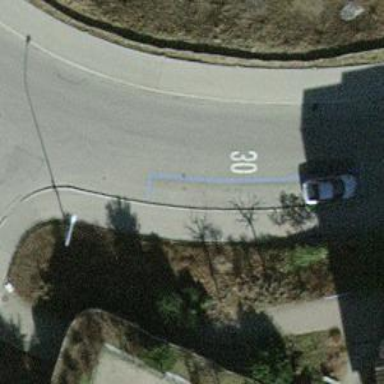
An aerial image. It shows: Asphalt sidewalk along the footway.